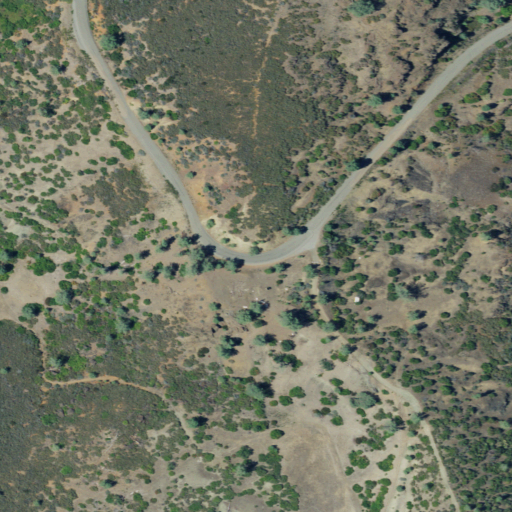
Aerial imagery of cape in California named Crowfoot Point containing shrub, open development, and low intensity development